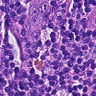
Metastatic tissue present: yes